Question: I tried css stylesheet reset which didn't do anything, and other solutions but to no fix. Margins are set to 0 on container and there is still a margin on the right hand side. If i disable the margin left 0 the extra whitespace appears on the left side. Thanks in advance.

'''
body {
padding-top: 50px;
}
.container {
overflow: hidden;
margin-left: 0 auto;
margin-right: 0 auto;
padding: 0 0 0 0;
}
#content {
overflow: auto;
background-color: #FFFFFF;
margin-left: 0;
margin-right: 0;
}
#content-left {
color: #FFFFFF;
float: left;
background-color: #666666;
width: 30%;
}
#content-right {
color: #FFFFFF;
float: right;
background-color: #333333;
width: 70%;
}
'''
'''
<body>
<div class="container" id="main">
<div id="content">
<div id="content-left">
<div>LEFT</div>
</div>
<div id="content-right">
<div>RIGHT</div>
</div>
</div>
</div>
</body>
'''
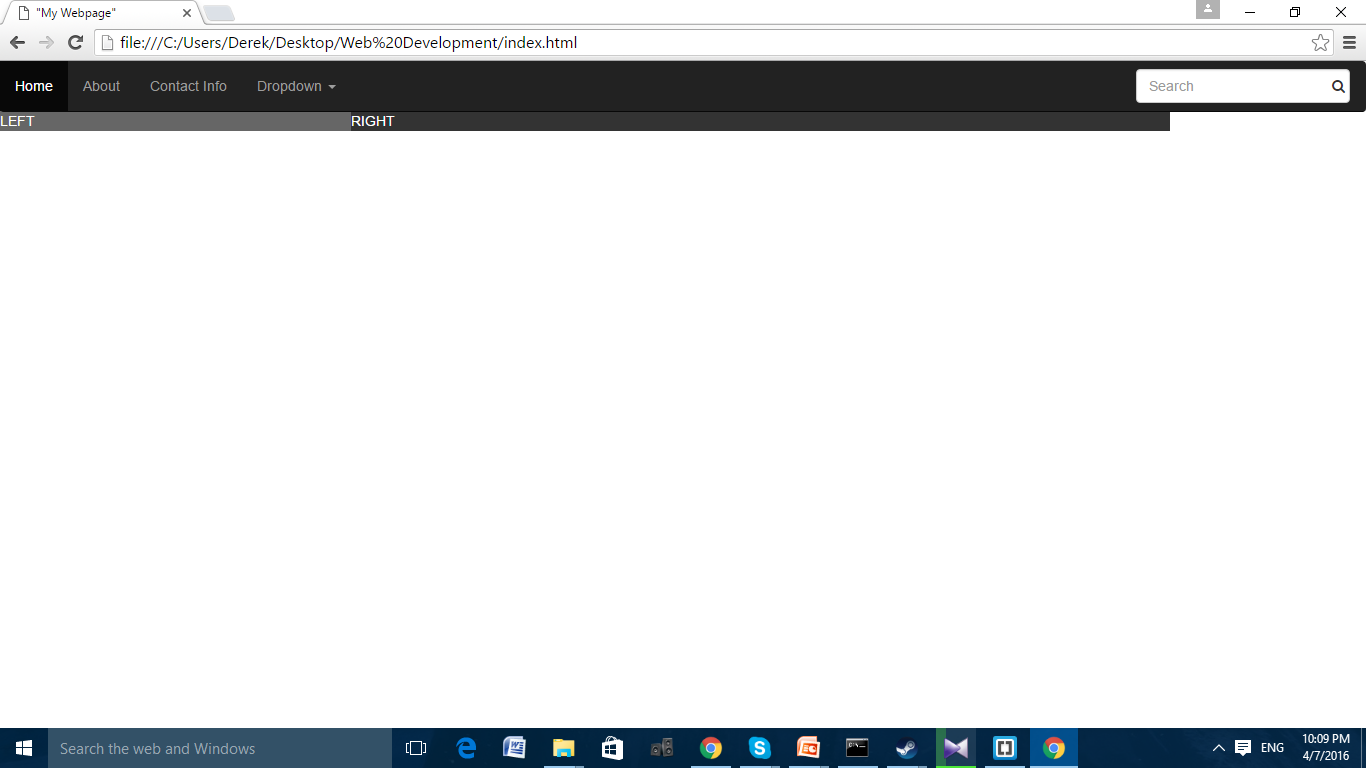
Answer: Set the margin for all elements to 0px, this will remove the extra margin
'''
* {
margin: 0px;
}
'''
Also add 'width: 100%' to your '.container'
Add this as the first style in your CSS. This can be overridden by the styles specified below.
'''
* {
margin: 0px;
}
body {
padding-top: 50px;
}
.container {
width: 100%;
overflow: hidden;
margin-left: 0 auto;
margin-right: 0 auto;
padding: 0 0 0 0;
}
#content {
overflow: auto;
background-color: #FFFFFF;
margin-left: 0;
margin-right: 0;
}
#content-left {
color: #FFFFFF;
float: left;
background-color: #666666;
width: 30%;
}
#content-right {
color: #FFFFFF;
float: right;
background-color: #333333;
width: 70%;
}
'''
'''
<body>
<div class="container" id="main">
<div id="content">
<div id="content-left">
<div>LEFT</div>
</div>
<div id="content-right">
<div>RIGHT</div>
</div>
</div>
</div>
</body>
'''